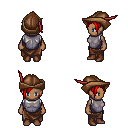
a pixel art fantasy rpg character, female body template, human, dark skin, steel chest armor, robe skirt, red pixie cut hairstyle, leather cap, brown shoes, four views (front, back, left, right), 2x2 character sprite sheet, small pixel art, hard edges, no anti-aliasing